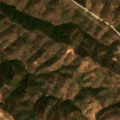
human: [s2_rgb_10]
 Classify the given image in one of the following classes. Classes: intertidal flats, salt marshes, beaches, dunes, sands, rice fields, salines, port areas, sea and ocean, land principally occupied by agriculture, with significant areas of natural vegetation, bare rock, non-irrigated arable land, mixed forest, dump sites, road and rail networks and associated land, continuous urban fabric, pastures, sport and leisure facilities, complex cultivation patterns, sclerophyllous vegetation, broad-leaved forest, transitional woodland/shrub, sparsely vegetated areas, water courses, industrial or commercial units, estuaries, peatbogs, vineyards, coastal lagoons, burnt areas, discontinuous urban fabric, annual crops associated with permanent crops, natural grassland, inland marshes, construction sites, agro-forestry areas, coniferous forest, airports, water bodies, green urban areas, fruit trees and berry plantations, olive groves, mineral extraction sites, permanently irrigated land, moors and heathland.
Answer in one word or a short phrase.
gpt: land principally occupied by agriculture, with significant areas of natural vegetation, broad-leaved forest, transitional woodland/shrub